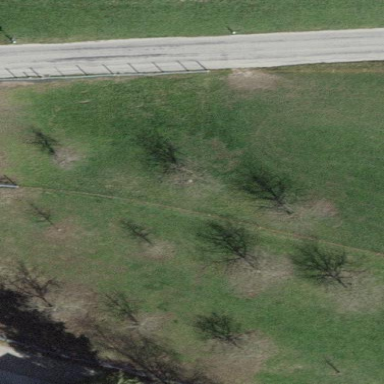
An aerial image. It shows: Orchard.